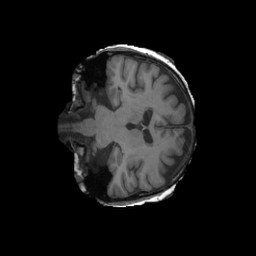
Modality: T1w
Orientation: coronal
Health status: ill
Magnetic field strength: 3 T